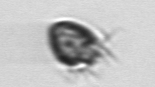
Label: Ciliophora